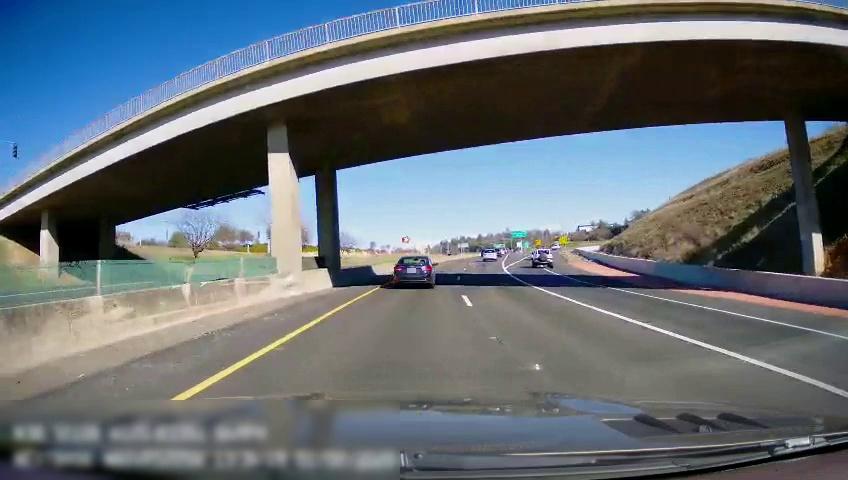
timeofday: Day
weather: Sunny
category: Drivable Space
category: Vehicles | Car
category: Vehicles | SUV
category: Vehicles | SUV
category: Vehicles | SUV
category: Vehicles | Car
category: Lanes | Current Lane
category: Lanes | Current Lane
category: Lanes | Alternate Lane
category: Lanes | Alternate Lane
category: Lanes | Alternate Lane
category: Lanes | Opposite Lane
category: Traffic | Signs
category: Traffic | Signs